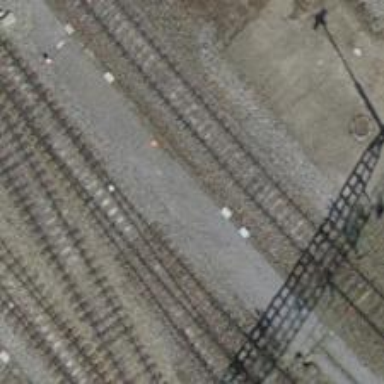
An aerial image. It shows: Railway yard with electrified contact lines.